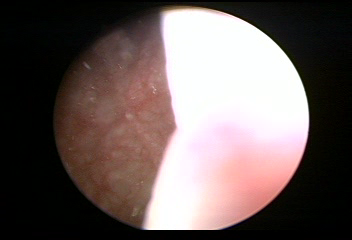
Modality: WLC
Class: Normal mucosa
Bladder cancer association: No